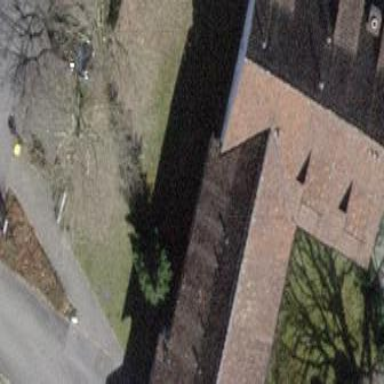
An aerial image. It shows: Building with tile roof.